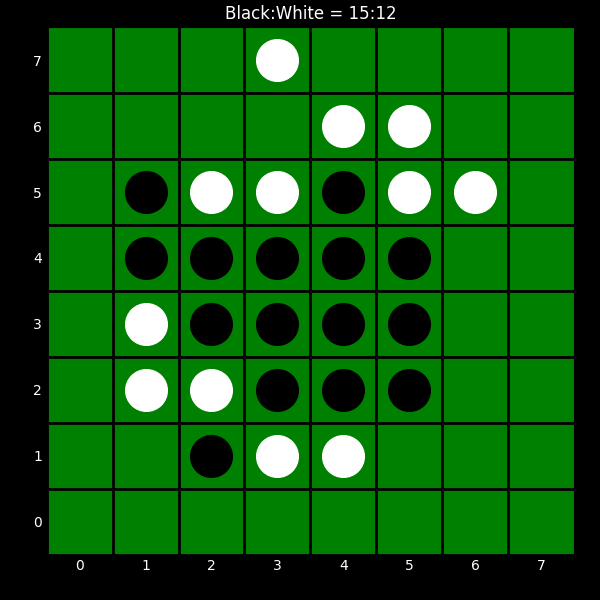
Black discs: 15
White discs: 12